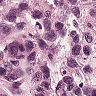
Metastatic tissue present: yes